Field crop: maize
Growth stage: 2
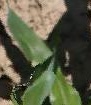
Species: maize